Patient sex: M
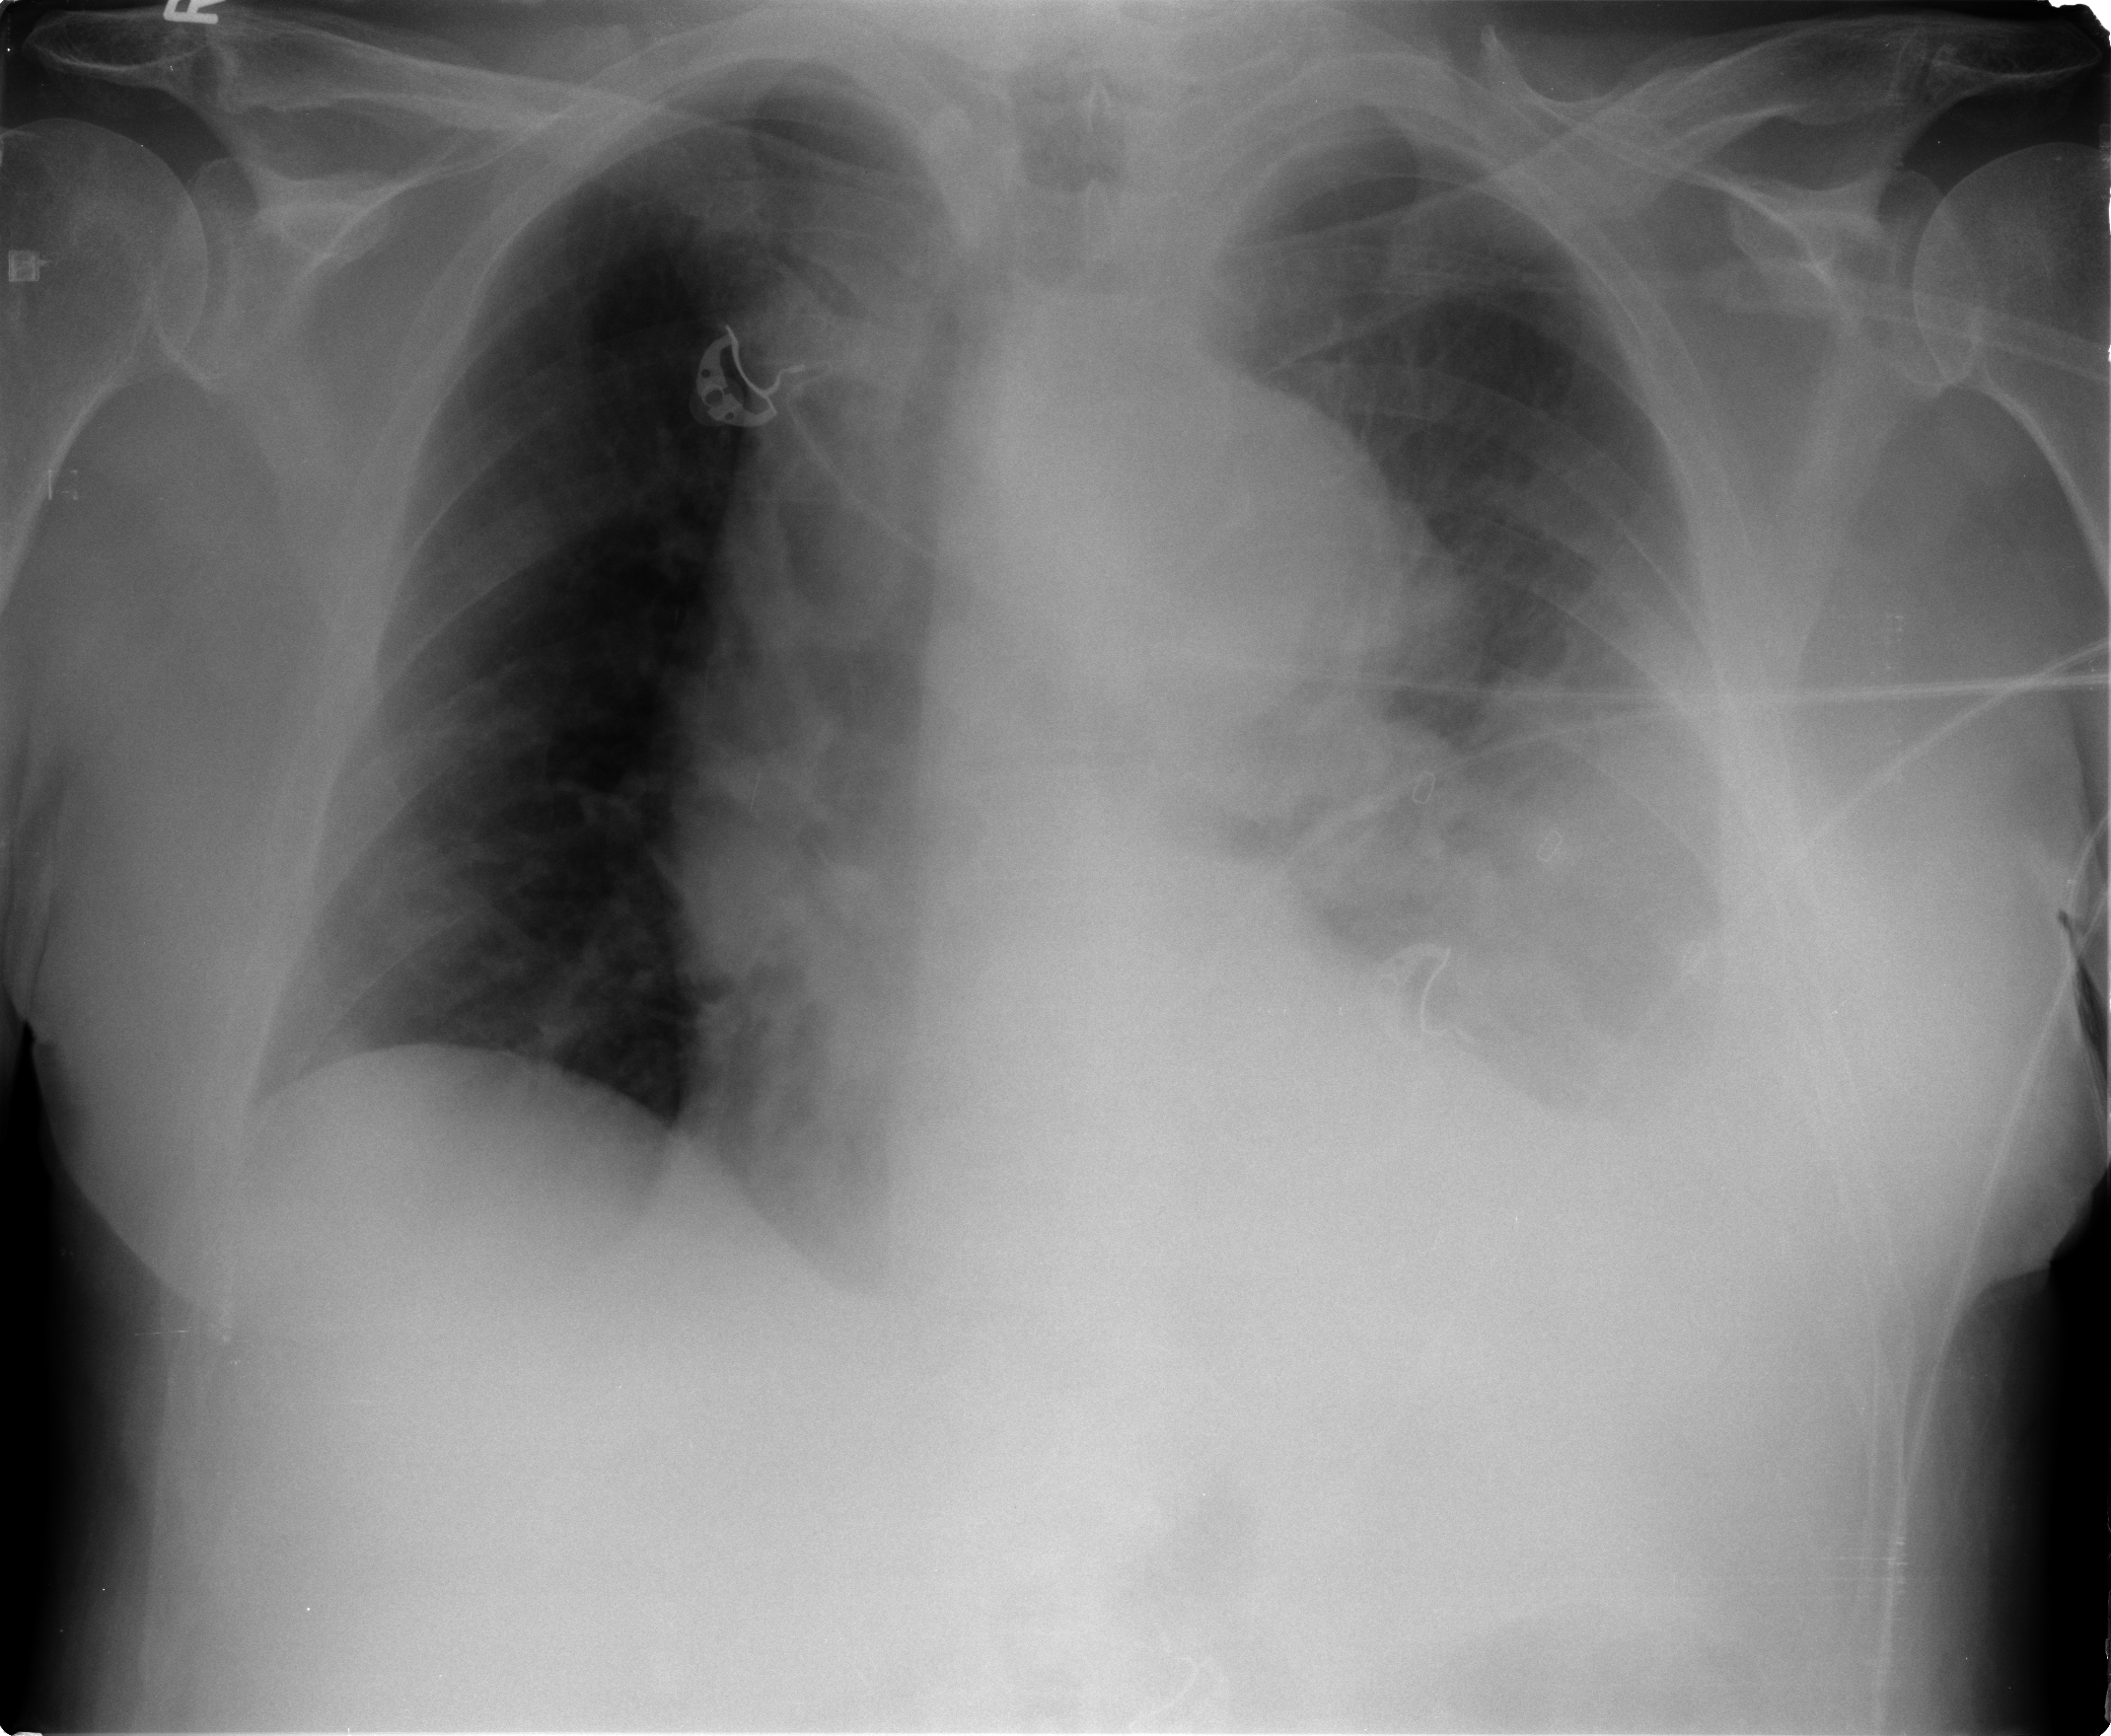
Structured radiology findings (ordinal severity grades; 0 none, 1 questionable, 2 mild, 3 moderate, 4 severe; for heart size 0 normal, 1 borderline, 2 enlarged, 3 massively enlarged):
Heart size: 2
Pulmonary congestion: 1
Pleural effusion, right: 0
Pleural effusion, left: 3
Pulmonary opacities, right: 0
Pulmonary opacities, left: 0
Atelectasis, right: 2
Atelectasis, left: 3